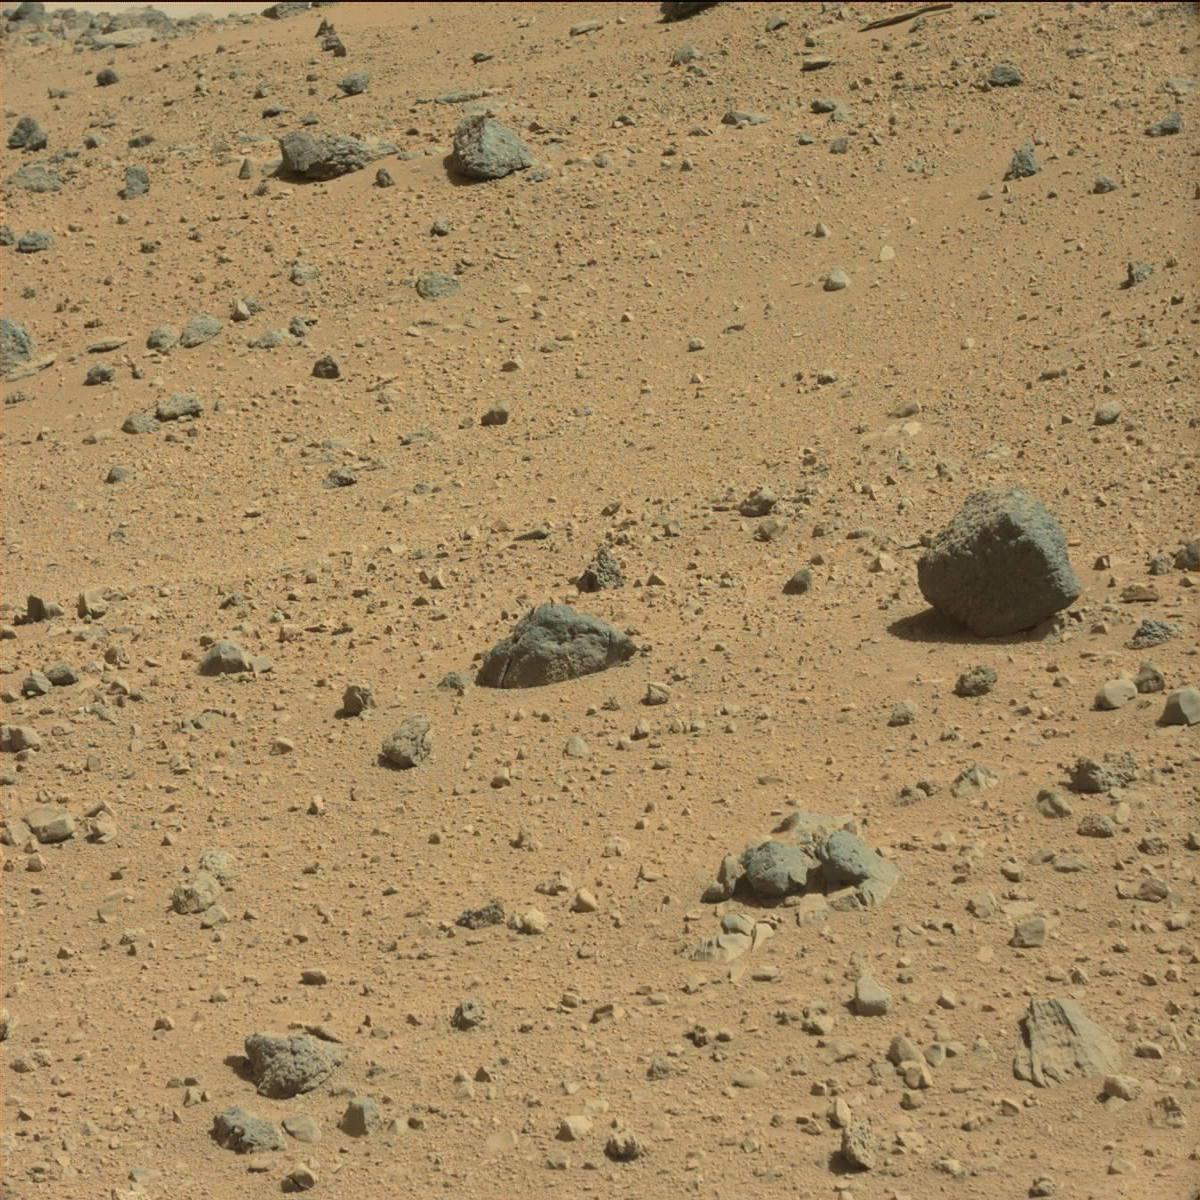
Terrain classes present: Bedrock, Rock, Sand / Soil, Sky